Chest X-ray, AP view. Patient: 42 years old, sex F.
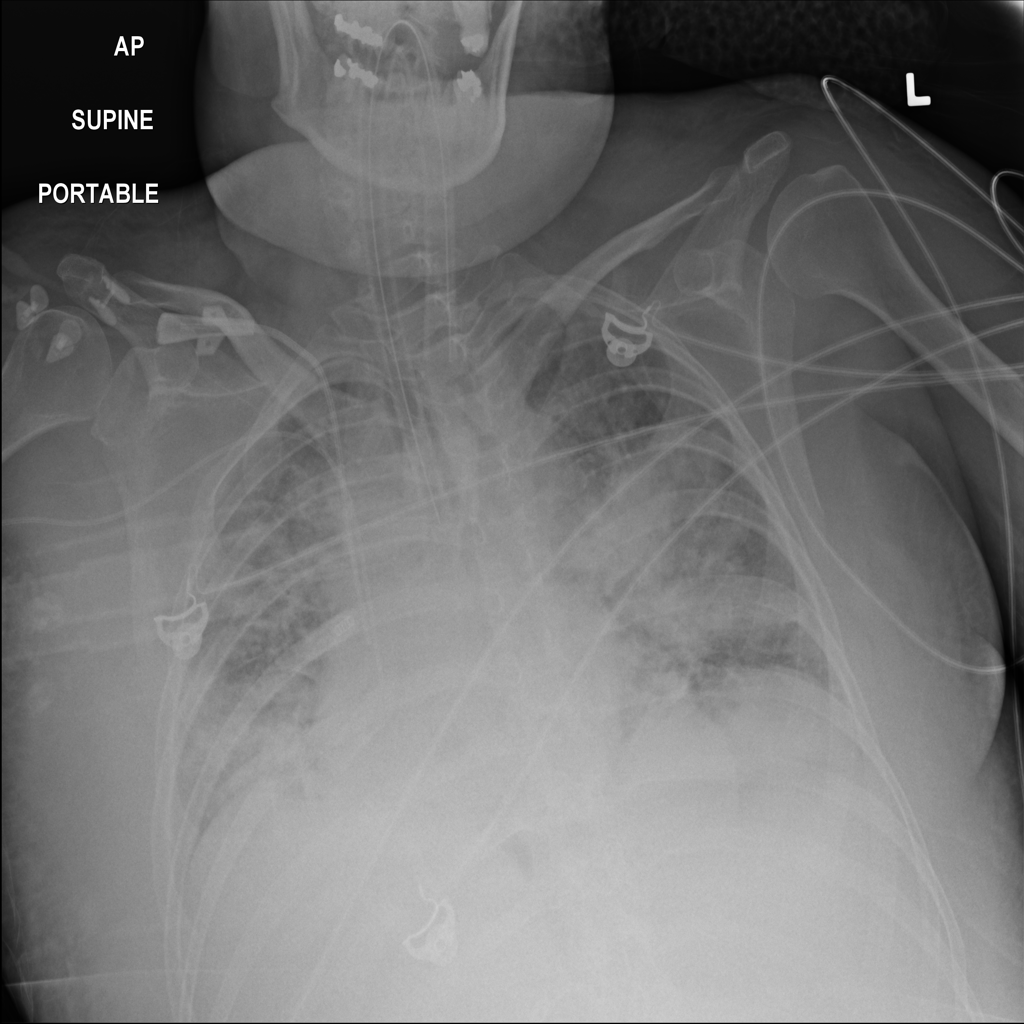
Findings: Infiltration